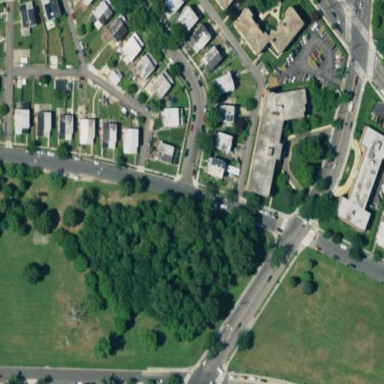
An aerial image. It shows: Sidewalk.